Here is the continuous-wavelet rendering of a rotor kit's vibration signal. Diagnose the rotating machine from this image, choosing from: normal, misalignment, unbalance, looseness.
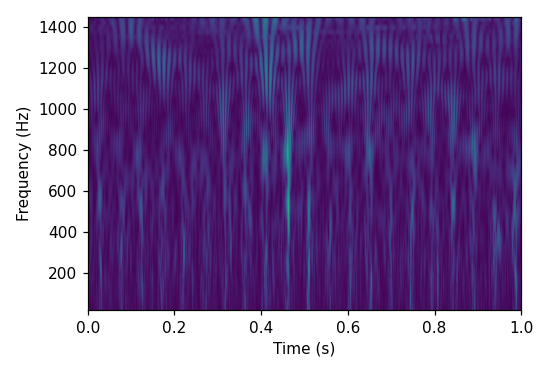
Answer: looseness